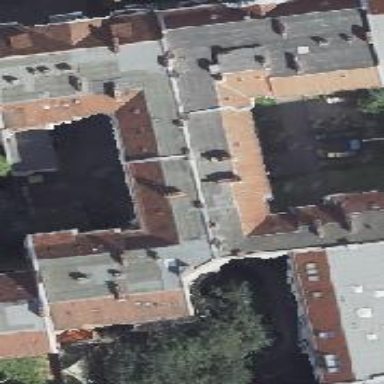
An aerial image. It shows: Residential building with unique double saltbox roof shape.